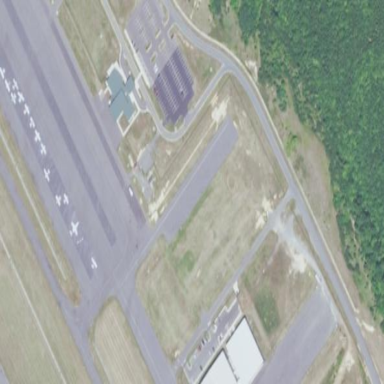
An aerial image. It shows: Apron at the airport.